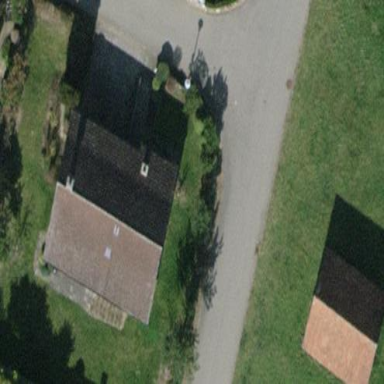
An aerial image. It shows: Detached building with tile roof.